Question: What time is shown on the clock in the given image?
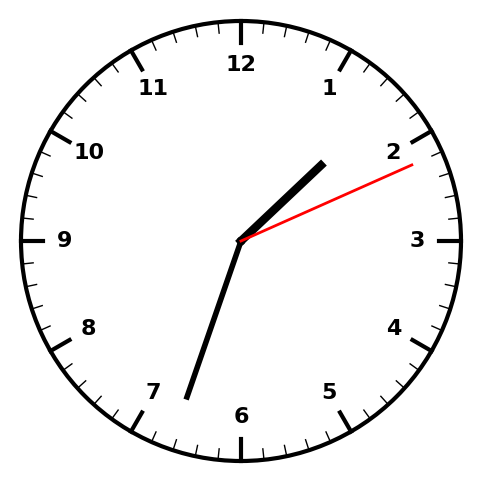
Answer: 01:33:11